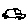
Label: car